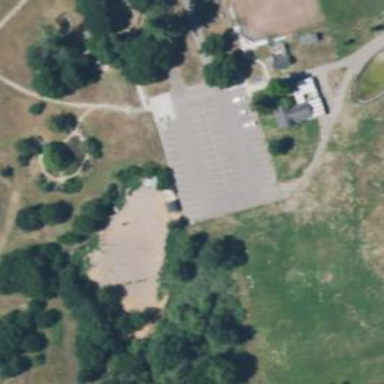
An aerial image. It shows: Dog park for leisure land.